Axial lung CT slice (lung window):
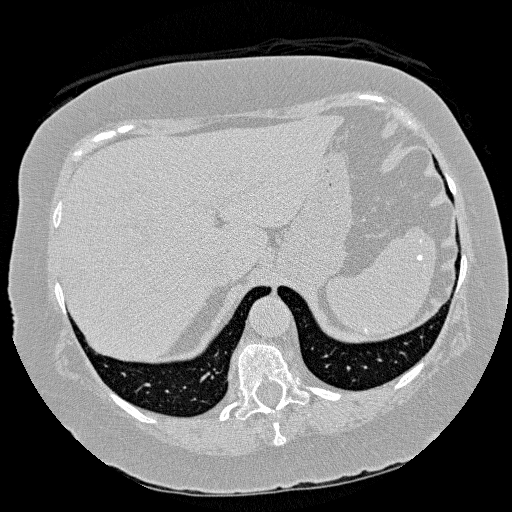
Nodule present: no